Field crop: tomato
Growth stage: 1
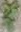
Species: solanum